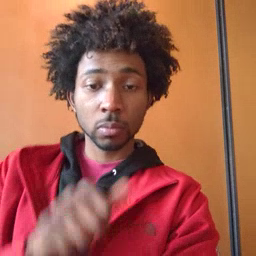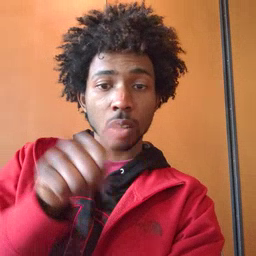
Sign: another